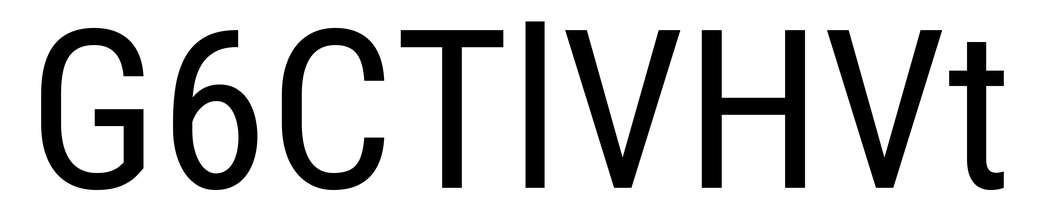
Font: Roboto_Condensed_Regular